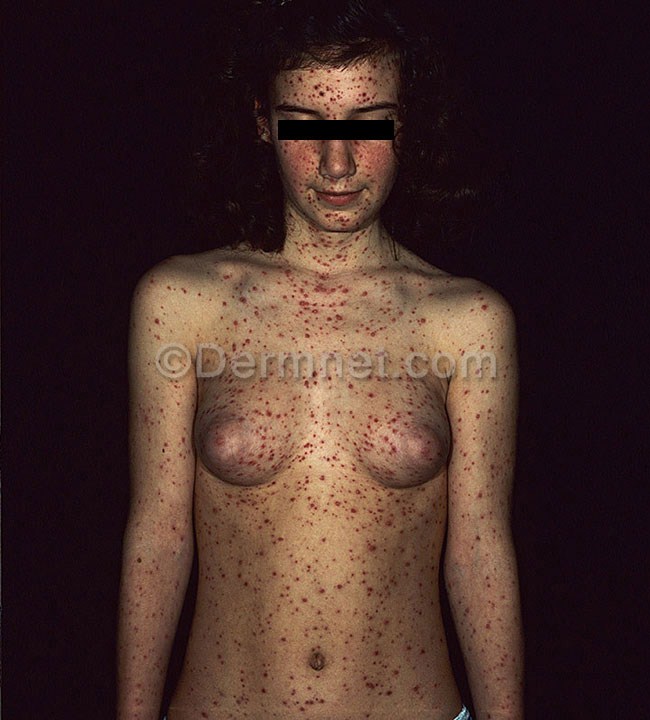
Disease: Warts Molluscum and other Viral Infections